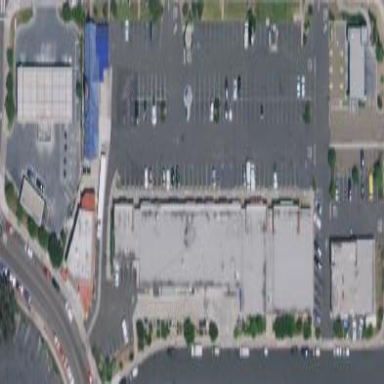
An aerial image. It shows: Retail area.